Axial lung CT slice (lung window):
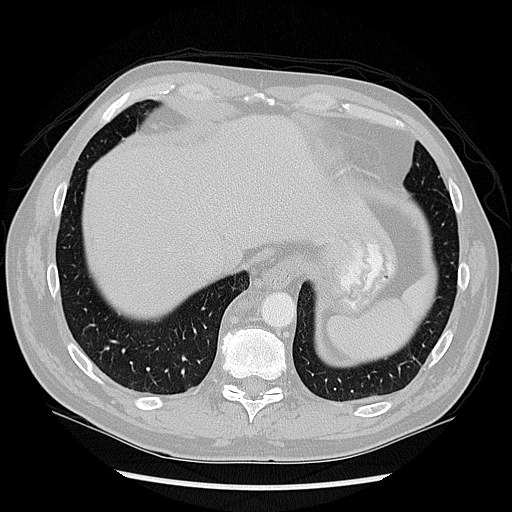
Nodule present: no